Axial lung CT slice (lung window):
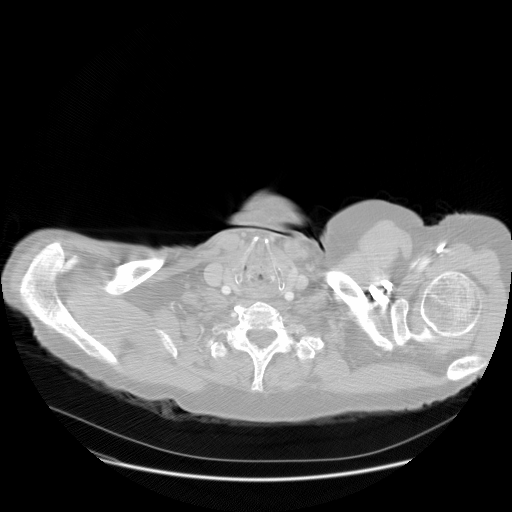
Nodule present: no